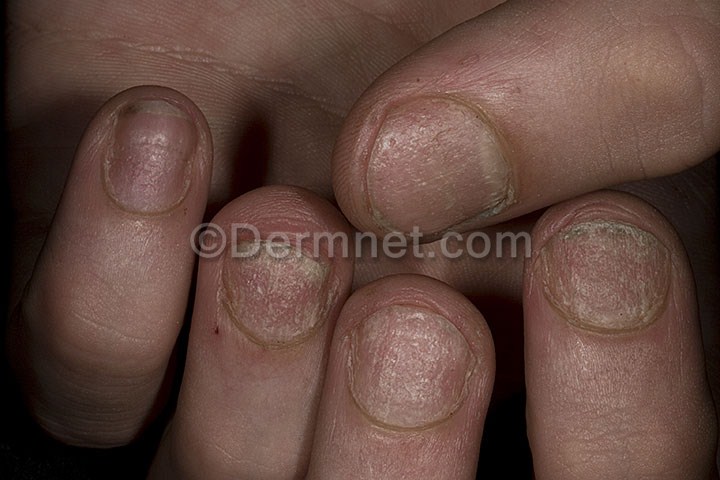
Disease: Nail Fungus and other Nail Disease